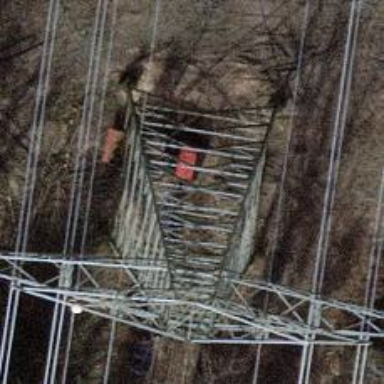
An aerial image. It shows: Power tower.